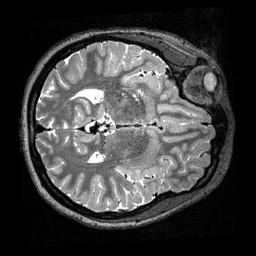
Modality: T2w
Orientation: axial
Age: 24
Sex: female
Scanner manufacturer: siemens
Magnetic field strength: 3 T
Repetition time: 3.2 s
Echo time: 0.479 s